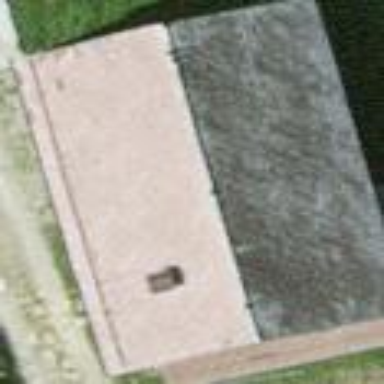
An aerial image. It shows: Farm auxiliary building with gabled roof.